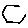
Label: hexagon